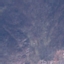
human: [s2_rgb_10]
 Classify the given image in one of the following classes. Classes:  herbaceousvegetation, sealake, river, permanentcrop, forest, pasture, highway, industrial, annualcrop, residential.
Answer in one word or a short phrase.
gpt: HerbaceousVegetation